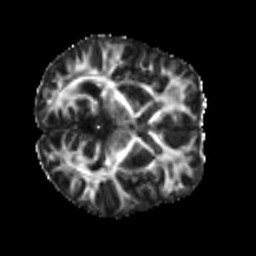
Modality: FA
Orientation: axial
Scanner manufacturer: siemens
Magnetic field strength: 3 T
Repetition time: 4 s
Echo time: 0.0594 s